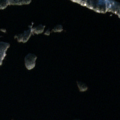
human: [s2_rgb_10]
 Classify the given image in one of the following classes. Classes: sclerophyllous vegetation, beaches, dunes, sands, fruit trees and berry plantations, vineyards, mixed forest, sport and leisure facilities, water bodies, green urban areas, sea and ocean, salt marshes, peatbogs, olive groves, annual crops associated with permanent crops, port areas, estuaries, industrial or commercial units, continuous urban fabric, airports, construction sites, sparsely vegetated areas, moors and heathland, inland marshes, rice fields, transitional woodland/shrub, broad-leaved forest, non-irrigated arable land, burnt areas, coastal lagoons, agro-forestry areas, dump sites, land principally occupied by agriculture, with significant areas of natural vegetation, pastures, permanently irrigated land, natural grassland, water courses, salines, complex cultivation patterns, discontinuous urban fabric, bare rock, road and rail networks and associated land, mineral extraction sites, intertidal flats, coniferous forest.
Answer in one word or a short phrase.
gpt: mixed forest, water bodies